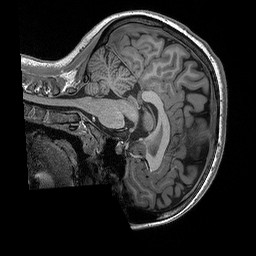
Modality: T1w
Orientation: sagittal
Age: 20
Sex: female
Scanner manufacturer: siemens
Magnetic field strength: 3 T
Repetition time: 2.3 s
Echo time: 0.00298 s